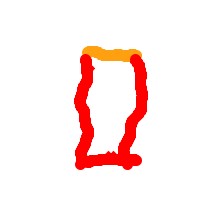
Shape: rectangle